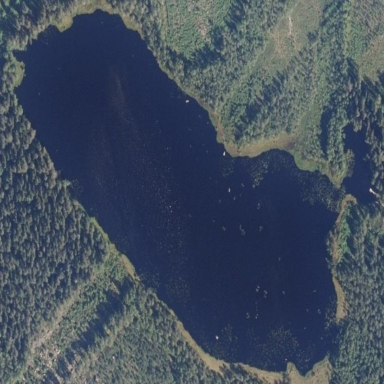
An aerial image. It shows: Lake with natural water.